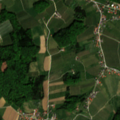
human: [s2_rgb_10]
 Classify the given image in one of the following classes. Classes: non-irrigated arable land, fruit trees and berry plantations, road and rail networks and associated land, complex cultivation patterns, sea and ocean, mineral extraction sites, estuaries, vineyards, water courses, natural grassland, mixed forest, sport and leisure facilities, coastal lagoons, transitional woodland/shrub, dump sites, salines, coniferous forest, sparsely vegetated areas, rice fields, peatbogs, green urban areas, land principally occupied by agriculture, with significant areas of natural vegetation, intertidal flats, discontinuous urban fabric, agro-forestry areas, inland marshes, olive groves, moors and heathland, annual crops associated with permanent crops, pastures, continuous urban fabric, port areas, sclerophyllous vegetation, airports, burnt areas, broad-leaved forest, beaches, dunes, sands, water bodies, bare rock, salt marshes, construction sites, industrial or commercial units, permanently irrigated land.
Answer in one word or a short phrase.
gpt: non-irrigated arable land, complex cultivation patterns, land principally occupied by agriculture, with significant areas of natural vegetation, broad-leaved forest, mixed forest